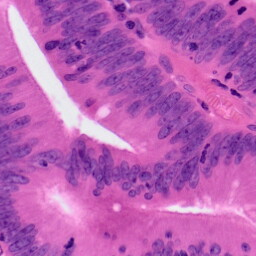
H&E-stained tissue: Colon